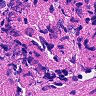
Metastatic tissue present: no